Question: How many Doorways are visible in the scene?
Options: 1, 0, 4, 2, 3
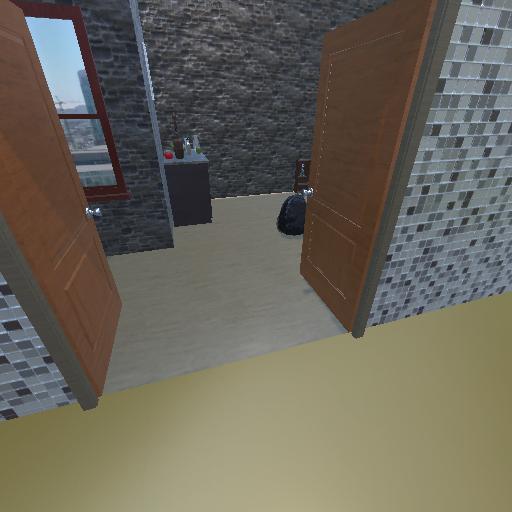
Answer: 1